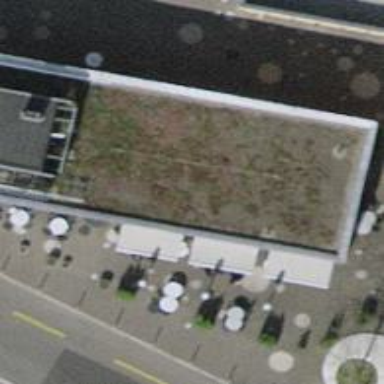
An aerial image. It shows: Restaurant.